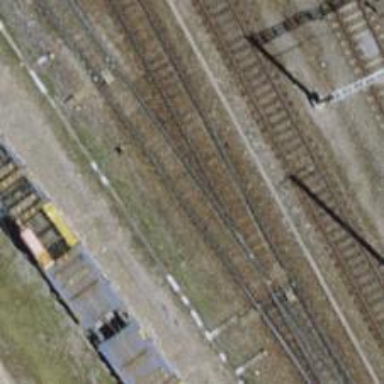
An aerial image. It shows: Railway switch.